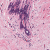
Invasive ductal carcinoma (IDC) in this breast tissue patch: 0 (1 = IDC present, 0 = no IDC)